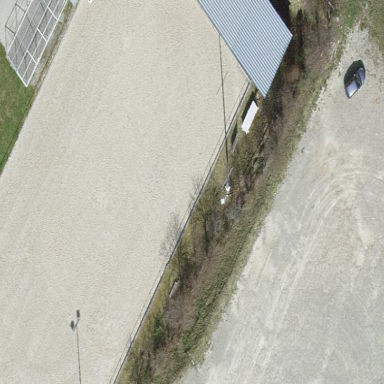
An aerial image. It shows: Equestrian sport pitch with sandy surface.